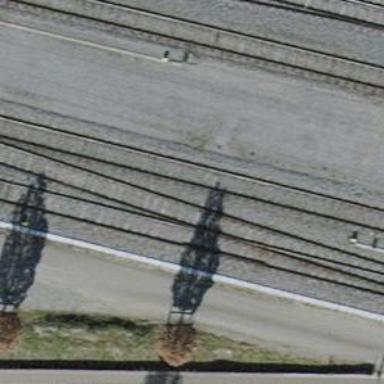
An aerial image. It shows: Single-track electrified railway siding with contact line.